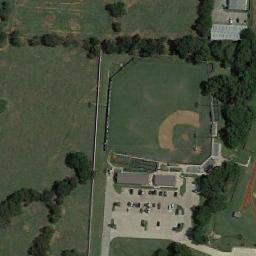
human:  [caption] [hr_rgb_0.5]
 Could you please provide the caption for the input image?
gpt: A baseball diamond on the lawn with some trees while some cars and some houses beside .

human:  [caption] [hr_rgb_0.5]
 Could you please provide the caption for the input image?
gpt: There is a baseball diamond in the grass surrounded by the houses, Parking lot and forests .

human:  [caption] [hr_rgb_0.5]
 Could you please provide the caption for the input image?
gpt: This baseball field looks like a quarter circle .

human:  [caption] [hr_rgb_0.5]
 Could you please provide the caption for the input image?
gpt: A baseball diamond is in the middle of grass next to some trees .

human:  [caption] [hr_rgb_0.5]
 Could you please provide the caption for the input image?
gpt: Many trees are beside the  baseball diamond .